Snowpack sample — Buffalo Mountain, Silverthorne, Colorado, USA (2/22/26, 2:02 PM MST)
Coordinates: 39.622, -106.113
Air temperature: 33 °F
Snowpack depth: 63 cm
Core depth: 30 cm
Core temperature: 24.8 °F
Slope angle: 11°, slope face: 116°
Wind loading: low
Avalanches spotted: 0
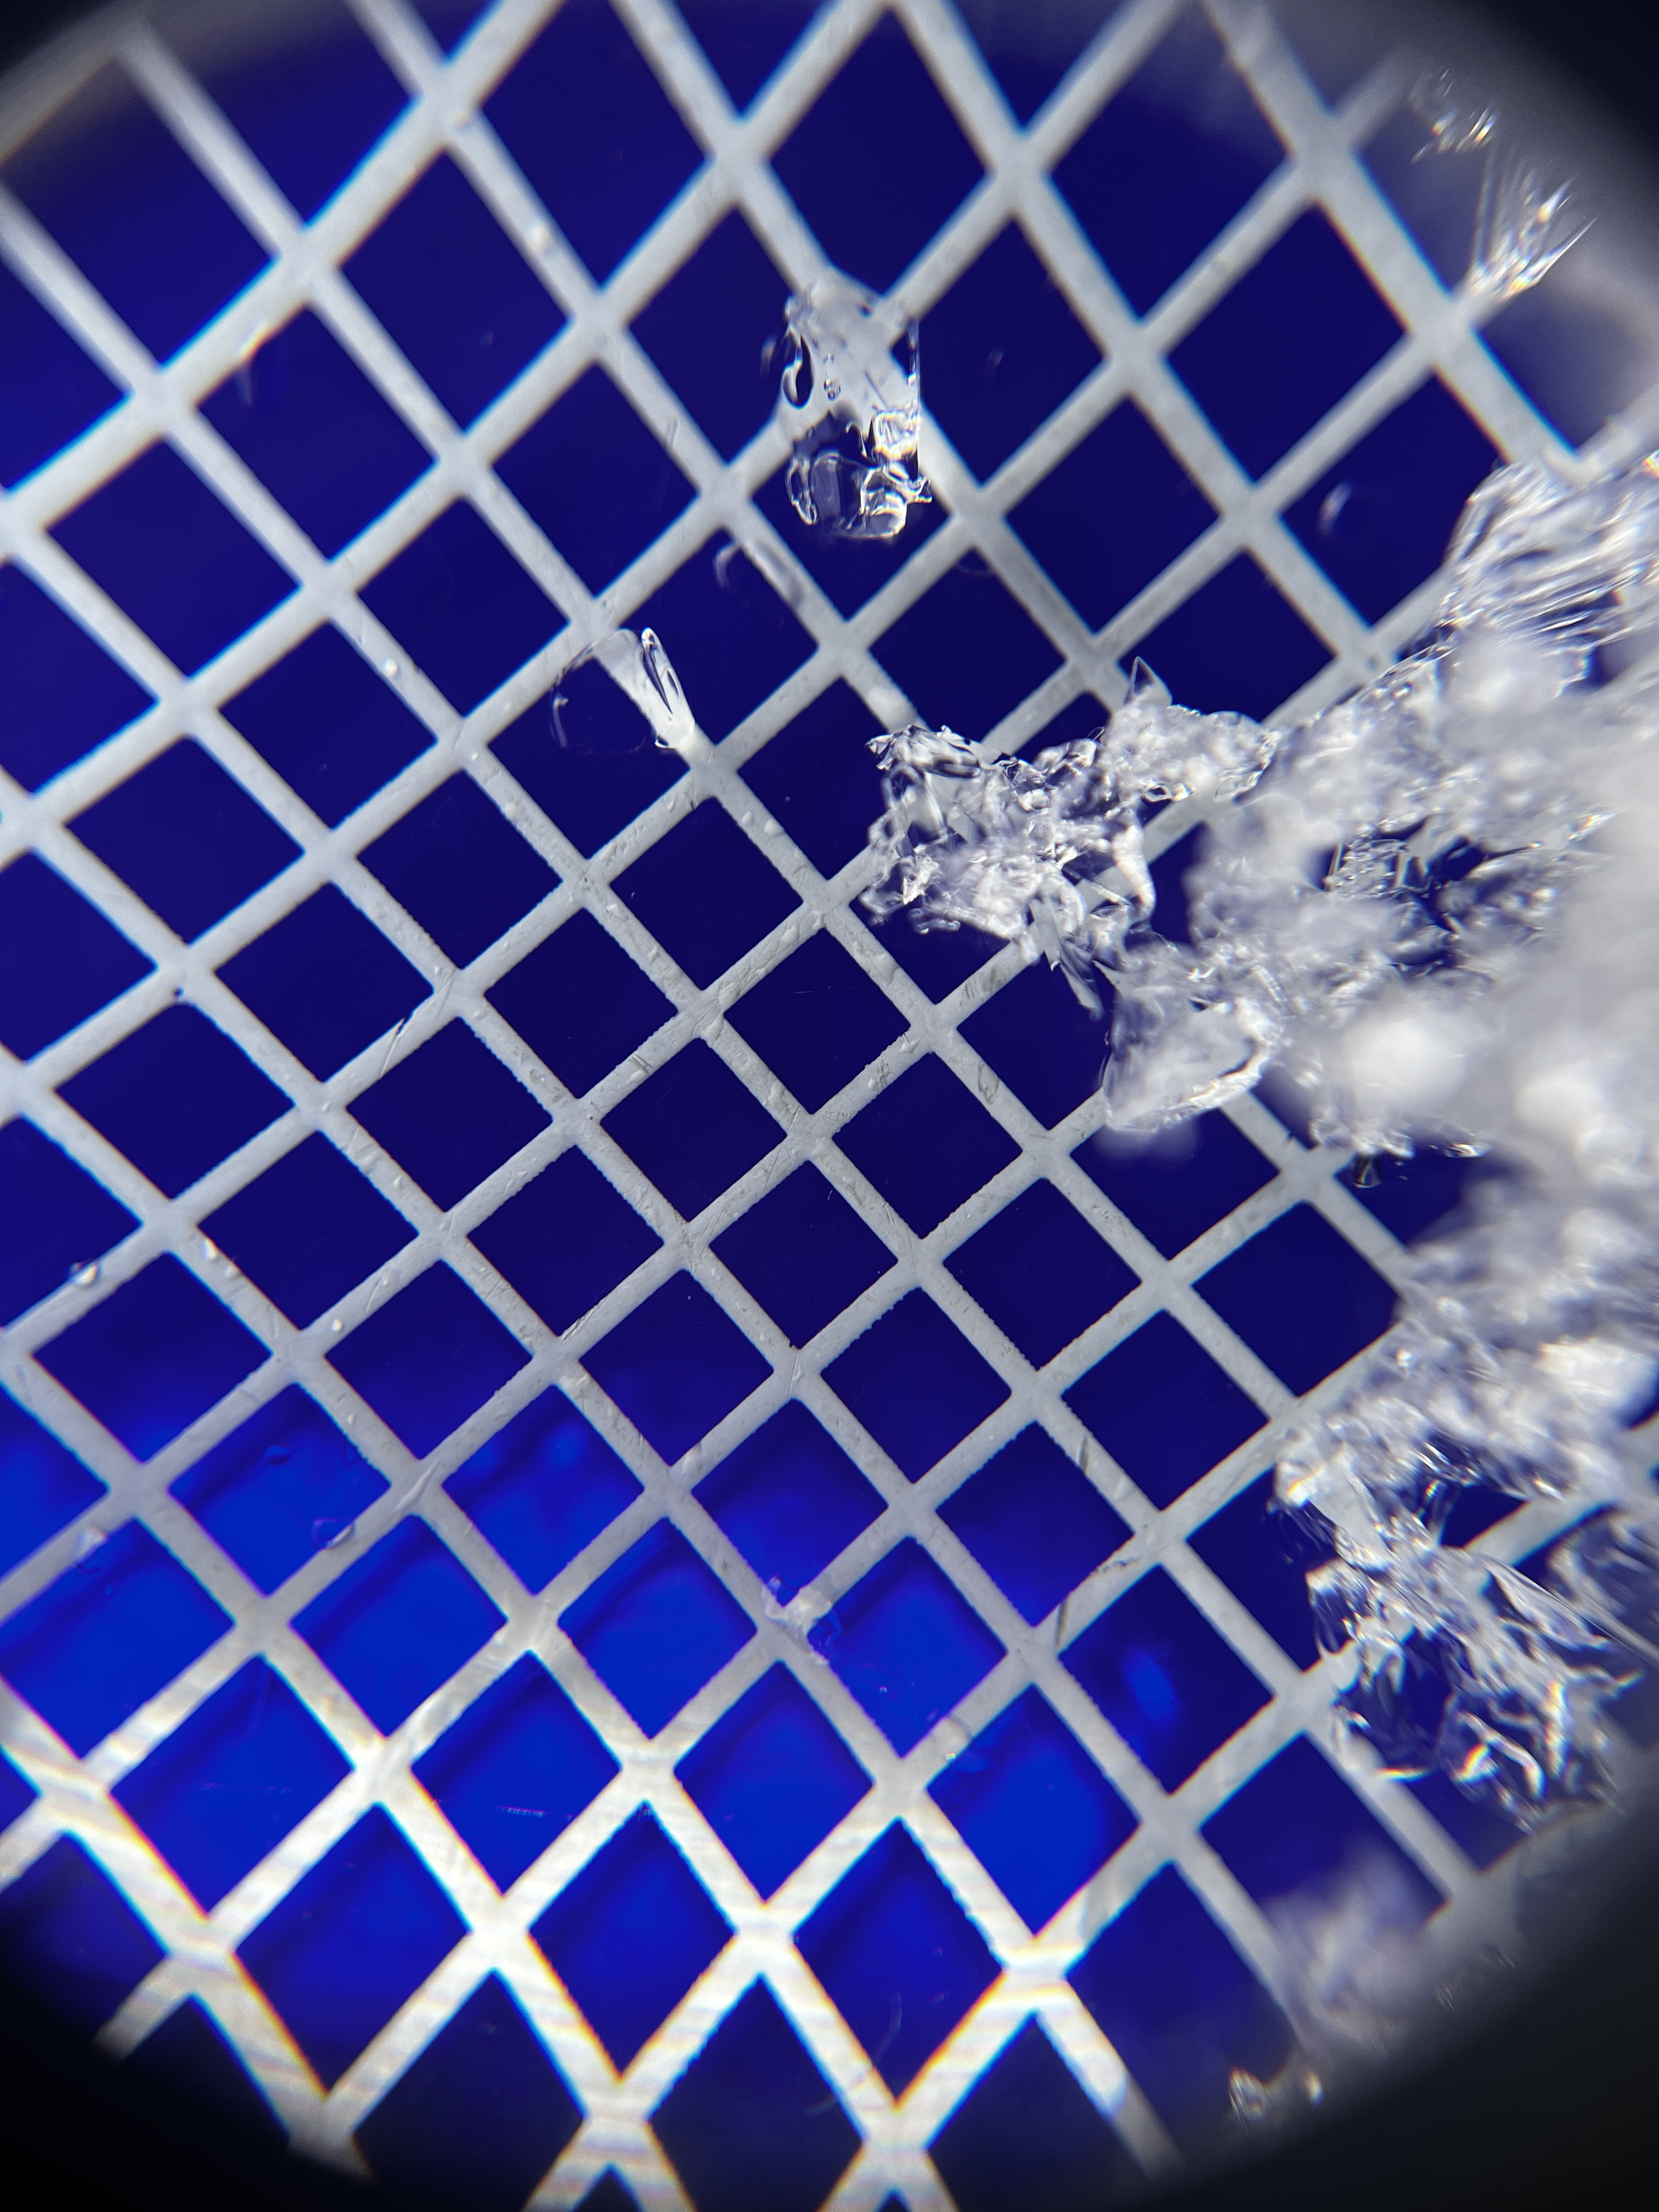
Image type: magnified_profile
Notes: In a firebreak similar to site 1, minimal wind loading with no spotted avalanches (not many faces in view though)